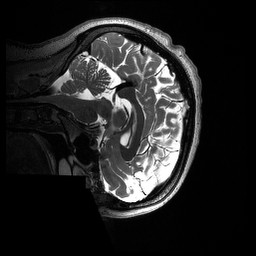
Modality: T2w
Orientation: sagittal
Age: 38
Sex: female